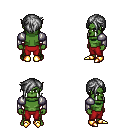
a pixel art fantasy rpg character, male body template, orc, green skin, steel arm armor, red pants, gray pixie cut hairstyle, gold boots, four views (front, back, left, right), 2x2 character sprite sheet, small pixel art, hard edges, no anti-aliasing